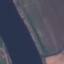
Land use / land cover class: River